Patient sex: M
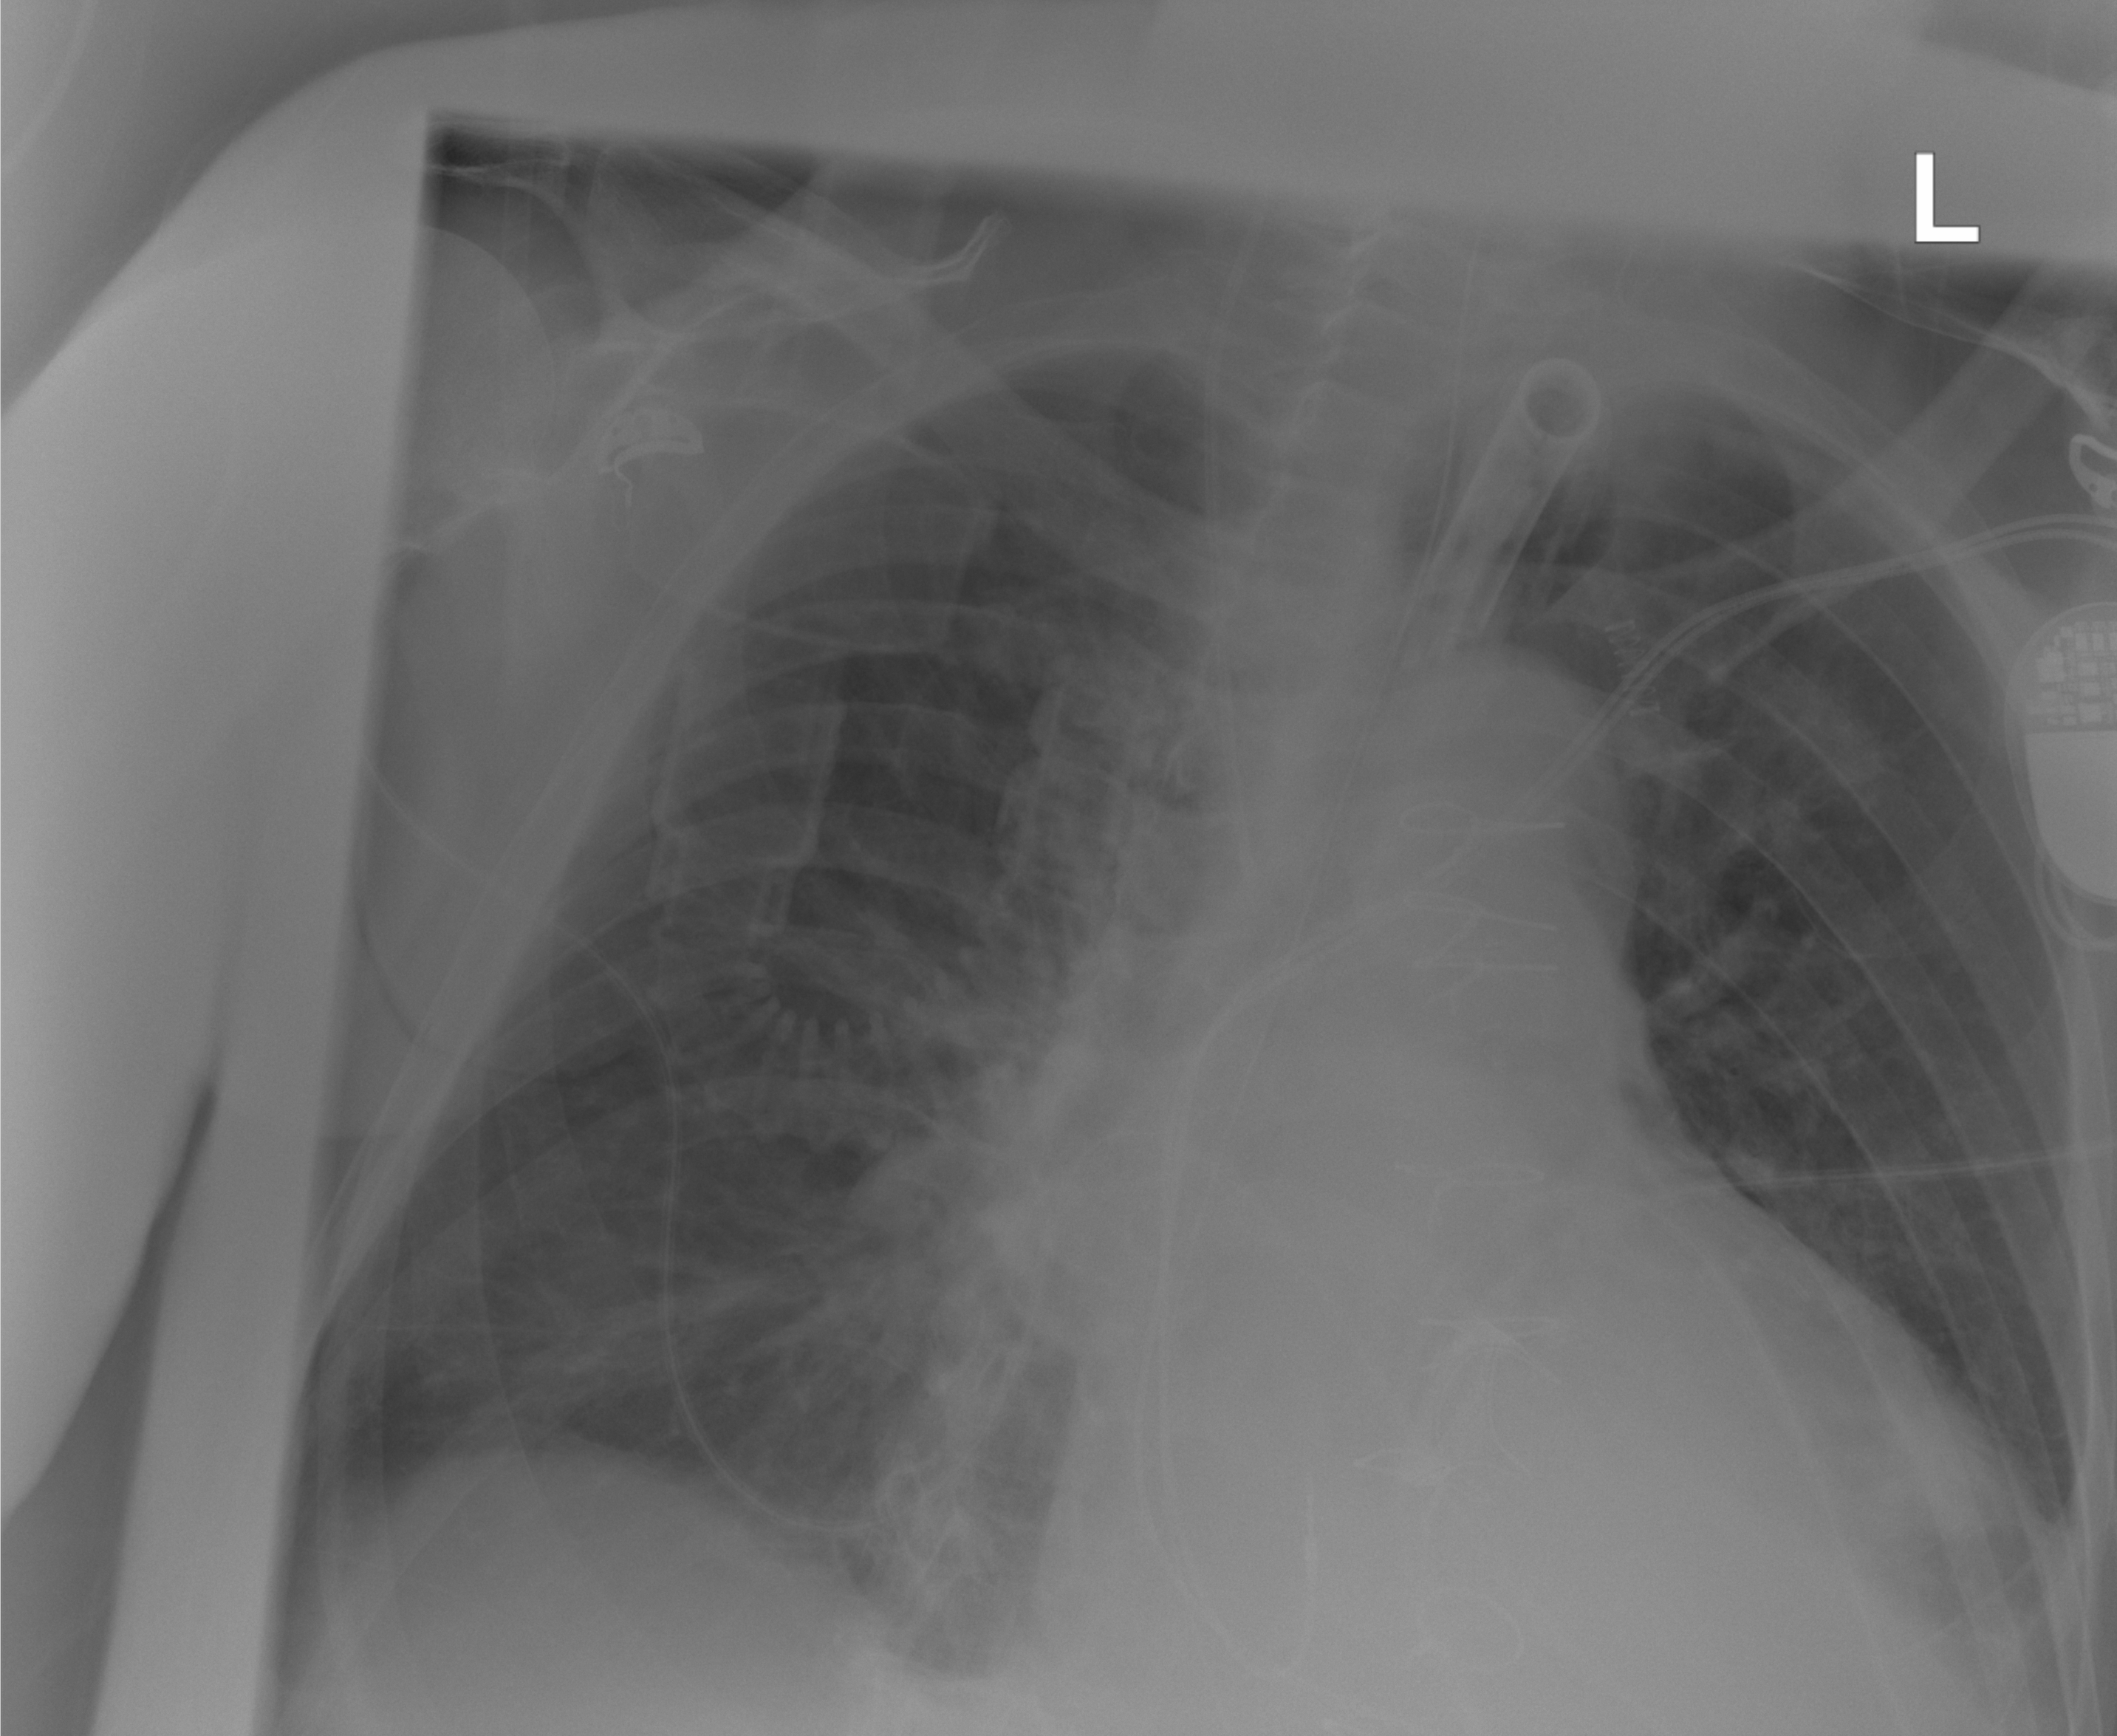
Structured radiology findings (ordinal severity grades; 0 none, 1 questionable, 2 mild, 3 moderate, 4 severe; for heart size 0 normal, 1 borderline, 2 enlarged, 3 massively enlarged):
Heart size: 2
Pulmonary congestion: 2
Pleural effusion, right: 0
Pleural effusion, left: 2
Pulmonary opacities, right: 0
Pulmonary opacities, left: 0
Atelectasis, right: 0
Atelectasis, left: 2